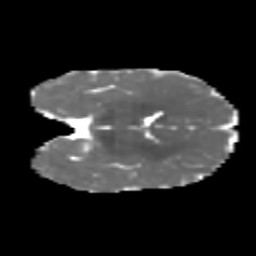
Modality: MD
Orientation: coronal
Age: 6
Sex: female
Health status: healthy